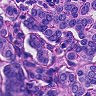
Metastatic tissue present: yes